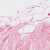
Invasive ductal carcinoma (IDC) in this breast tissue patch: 0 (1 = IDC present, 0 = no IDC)